Interaction volume radius: 5 \u00c5
Interaction volume height: 15 \u00c5
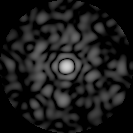
Disorder parameter: 0.8543